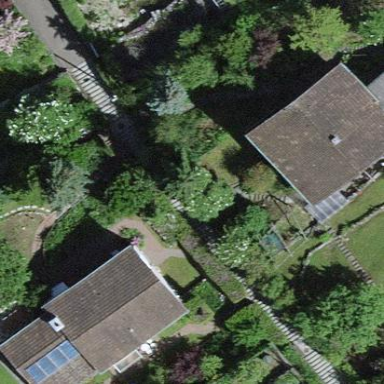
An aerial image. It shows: Simple and straightforward house.